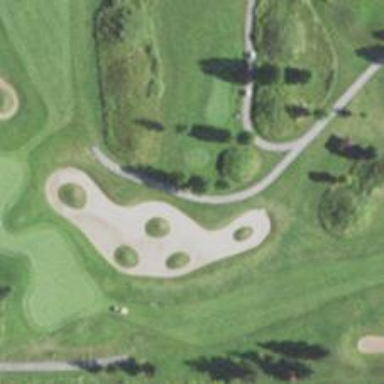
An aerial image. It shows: Path for both roads and golfers.